Question: Using the new input="color" element within Chrome triggers a new popup dialog:

I would like to know if there is an event handler that fires as soon as the value in this preview window changes and not only after clicking on "OK"
'''
jQuery('#colorinput').on('change', function() { // fires only after clicking OK
jQuery('#main').css('background-color', jQuery(this).val());
});
'''
See <URL>
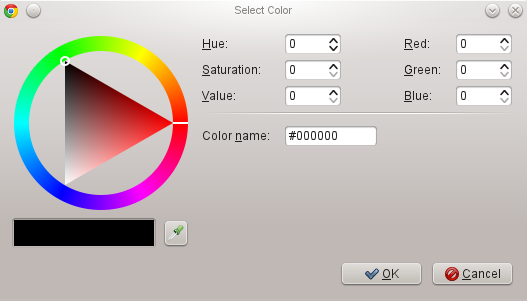
Answer: What you are looking for is the <URL>.
Your <URL> browsers:
'''
$('#colorinput').on('input', function() { ... } )
'''